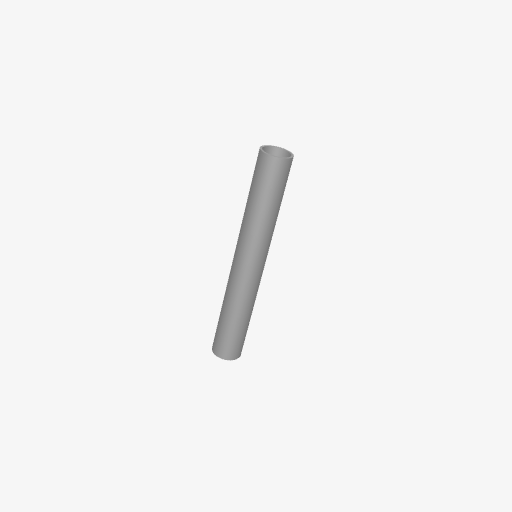
Part: AluminumTube12ID14OD100